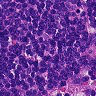
Metastatic tissue present: no